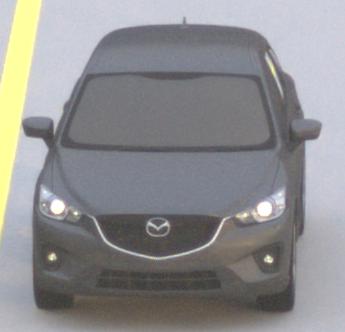
Make: Mazda
Model: CX-5 2.0 SKYACTIV-G 160
Detailed model: CX-5 (GH)
Model produced from: 2012/04
Model produced until: 2015/02
Doors: 5
Color: gray
Road condition: dry road
Daytime: sunrise or sunset
Contrast: low contrast